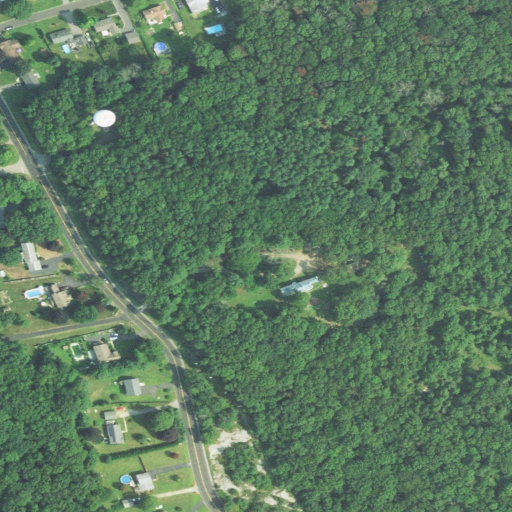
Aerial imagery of mountain in Connecticut named Great Hill containing deciduous forest, mixed forest, low intensity development, medium intensity development, open development, pasture, and high intensity development